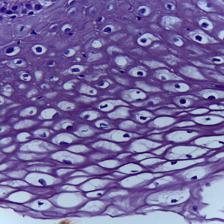
Diagnosis: Normal